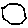
Label: hexagon